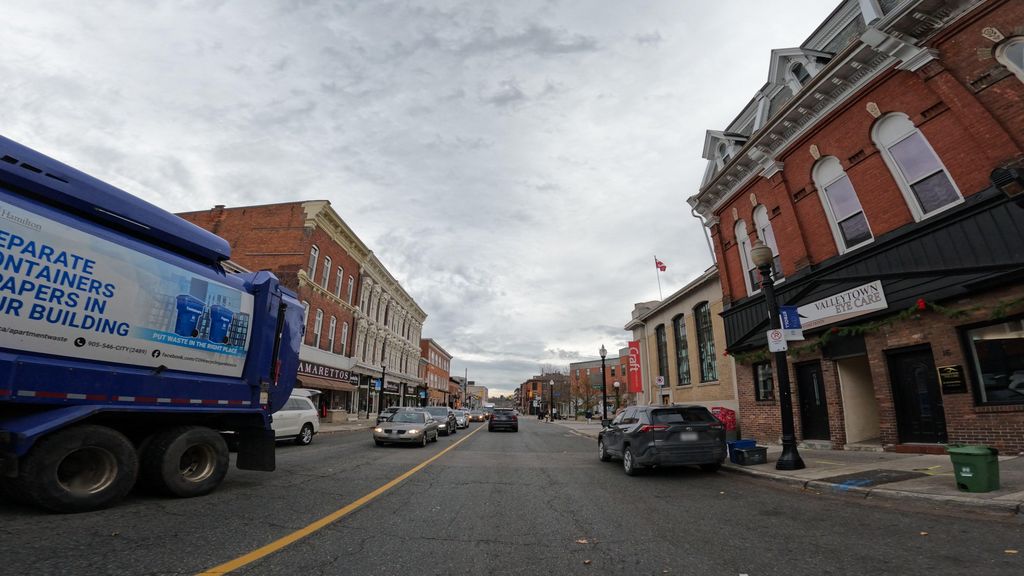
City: hamilton